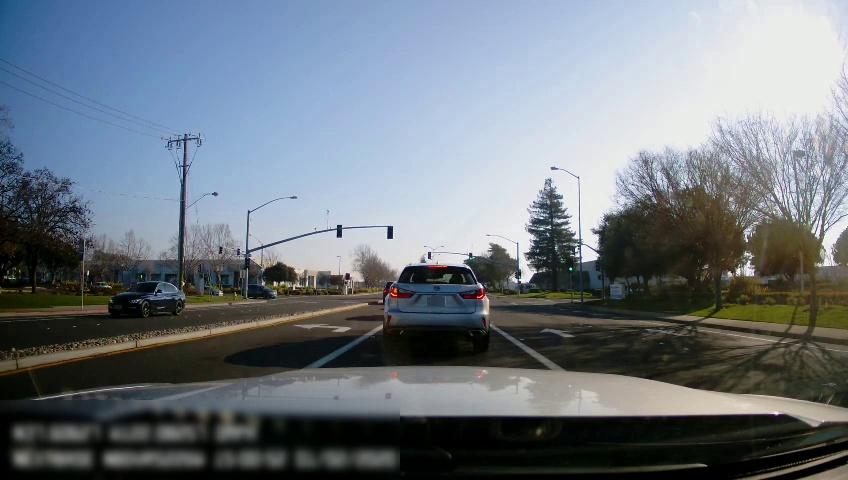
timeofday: Day
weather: Sunny
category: Drivable Space
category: Drivable Space
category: Vehicles | SUV
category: Vehicles | SUV
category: Vehicles | Car
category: Vehicles | SUV
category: Lanes | Current Lane
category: Lanes | Alternate Lane
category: Lanes | Current Lane
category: Lanes | Alternate Lane